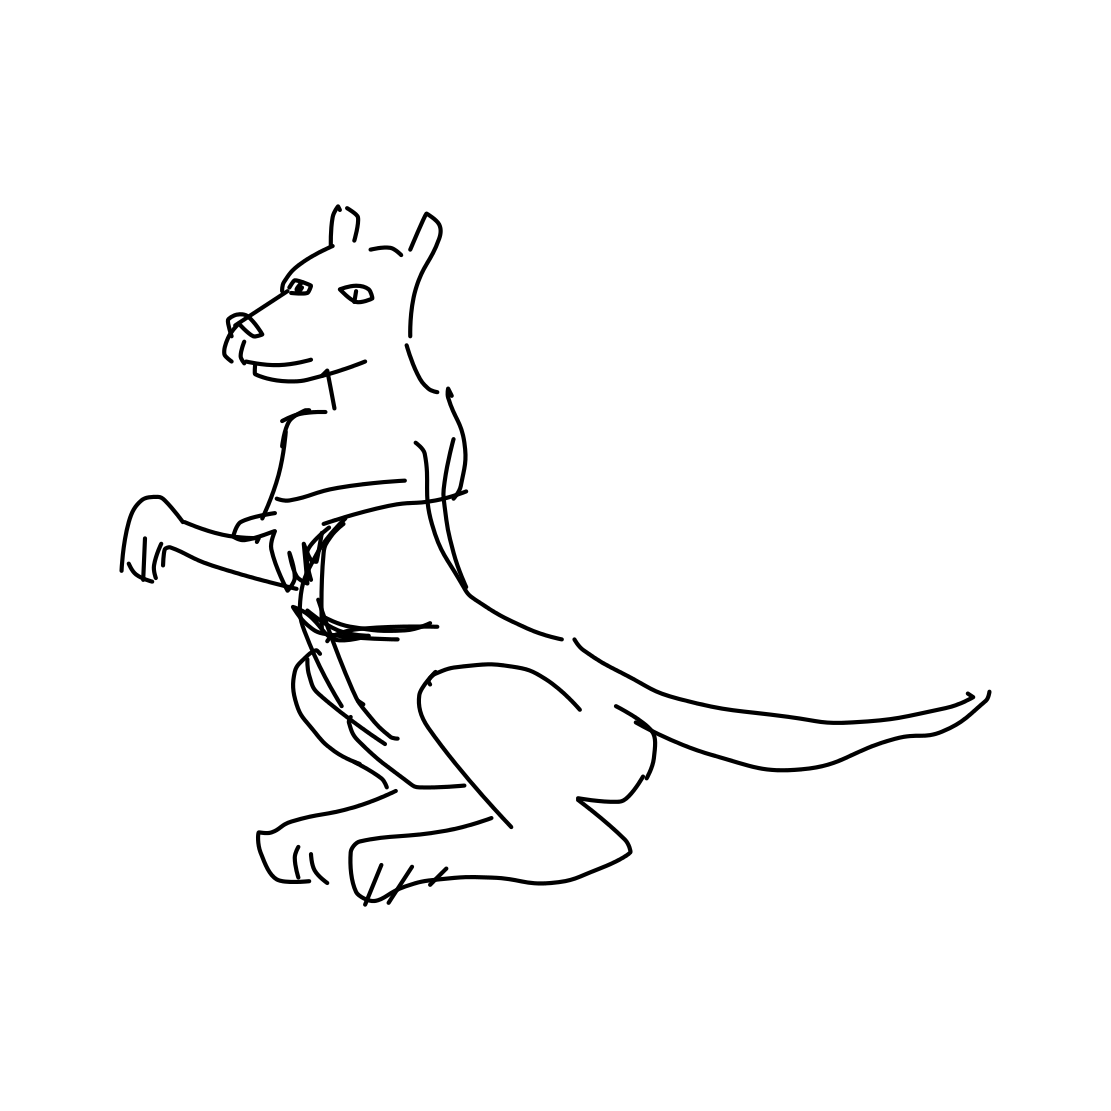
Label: kangaroo